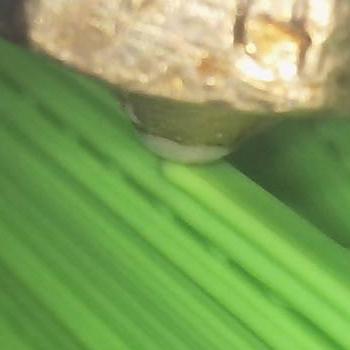
Flow rate: 149%